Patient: sex M, age 30
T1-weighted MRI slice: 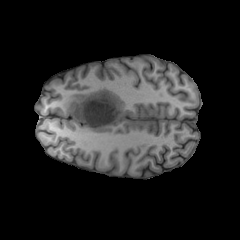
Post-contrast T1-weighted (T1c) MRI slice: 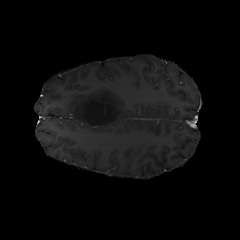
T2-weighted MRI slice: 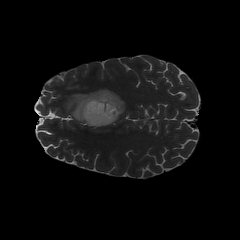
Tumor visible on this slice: yes
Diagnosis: Astrocytoma, IDH-mutant
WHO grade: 2